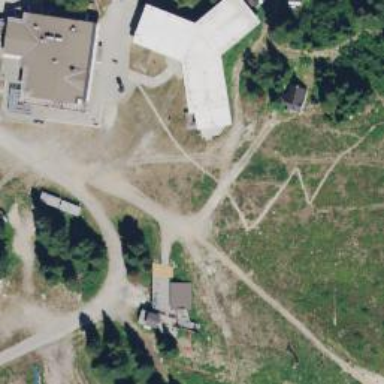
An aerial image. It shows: Ski sports center on leisure land.